Interaction volume radius: 5 \u00c5
Interaction volume height: 10 \u00c5
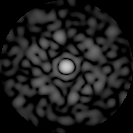
Disorder parameter: 0.7667